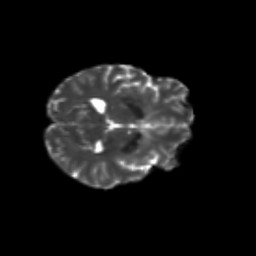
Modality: T2w
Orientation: axial
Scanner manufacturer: siemens
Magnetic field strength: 3 T
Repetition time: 9.2 s
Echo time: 0.084 s